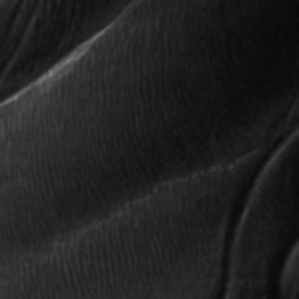
Label: frost